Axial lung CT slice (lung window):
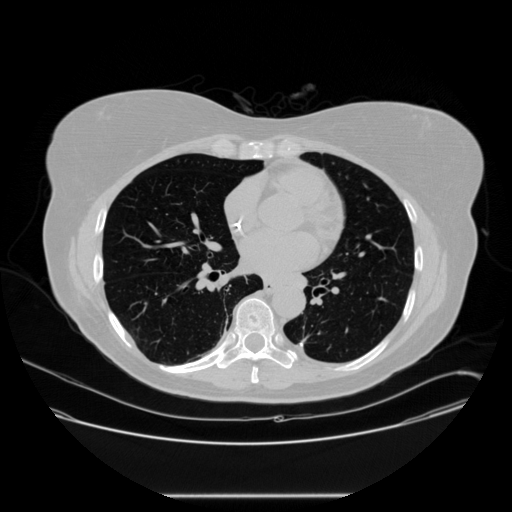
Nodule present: no